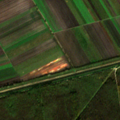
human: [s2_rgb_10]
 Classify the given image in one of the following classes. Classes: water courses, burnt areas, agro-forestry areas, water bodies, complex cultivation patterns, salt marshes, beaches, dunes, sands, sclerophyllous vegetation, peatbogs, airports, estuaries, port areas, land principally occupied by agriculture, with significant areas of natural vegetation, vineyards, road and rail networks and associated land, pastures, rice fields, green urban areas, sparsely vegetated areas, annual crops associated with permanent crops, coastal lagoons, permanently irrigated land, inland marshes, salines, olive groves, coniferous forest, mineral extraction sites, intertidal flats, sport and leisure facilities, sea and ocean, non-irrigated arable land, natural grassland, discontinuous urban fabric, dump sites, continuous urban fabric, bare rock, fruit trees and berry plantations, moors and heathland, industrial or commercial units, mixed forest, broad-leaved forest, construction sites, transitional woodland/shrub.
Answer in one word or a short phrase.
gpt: non-irrigated arable land, broad-leaved forest, water courses